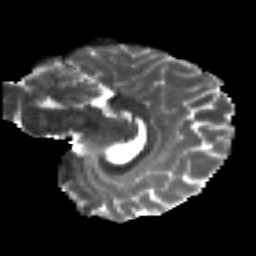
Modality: T2w
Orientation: sagittal
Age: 26
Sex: male
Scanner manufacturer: siemens
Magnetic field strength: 3 T
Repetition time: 8.8 s
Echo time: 0.085 s